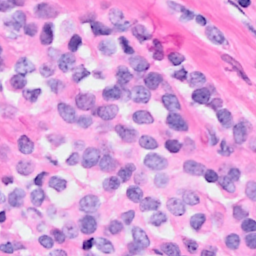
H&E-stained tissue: Breast